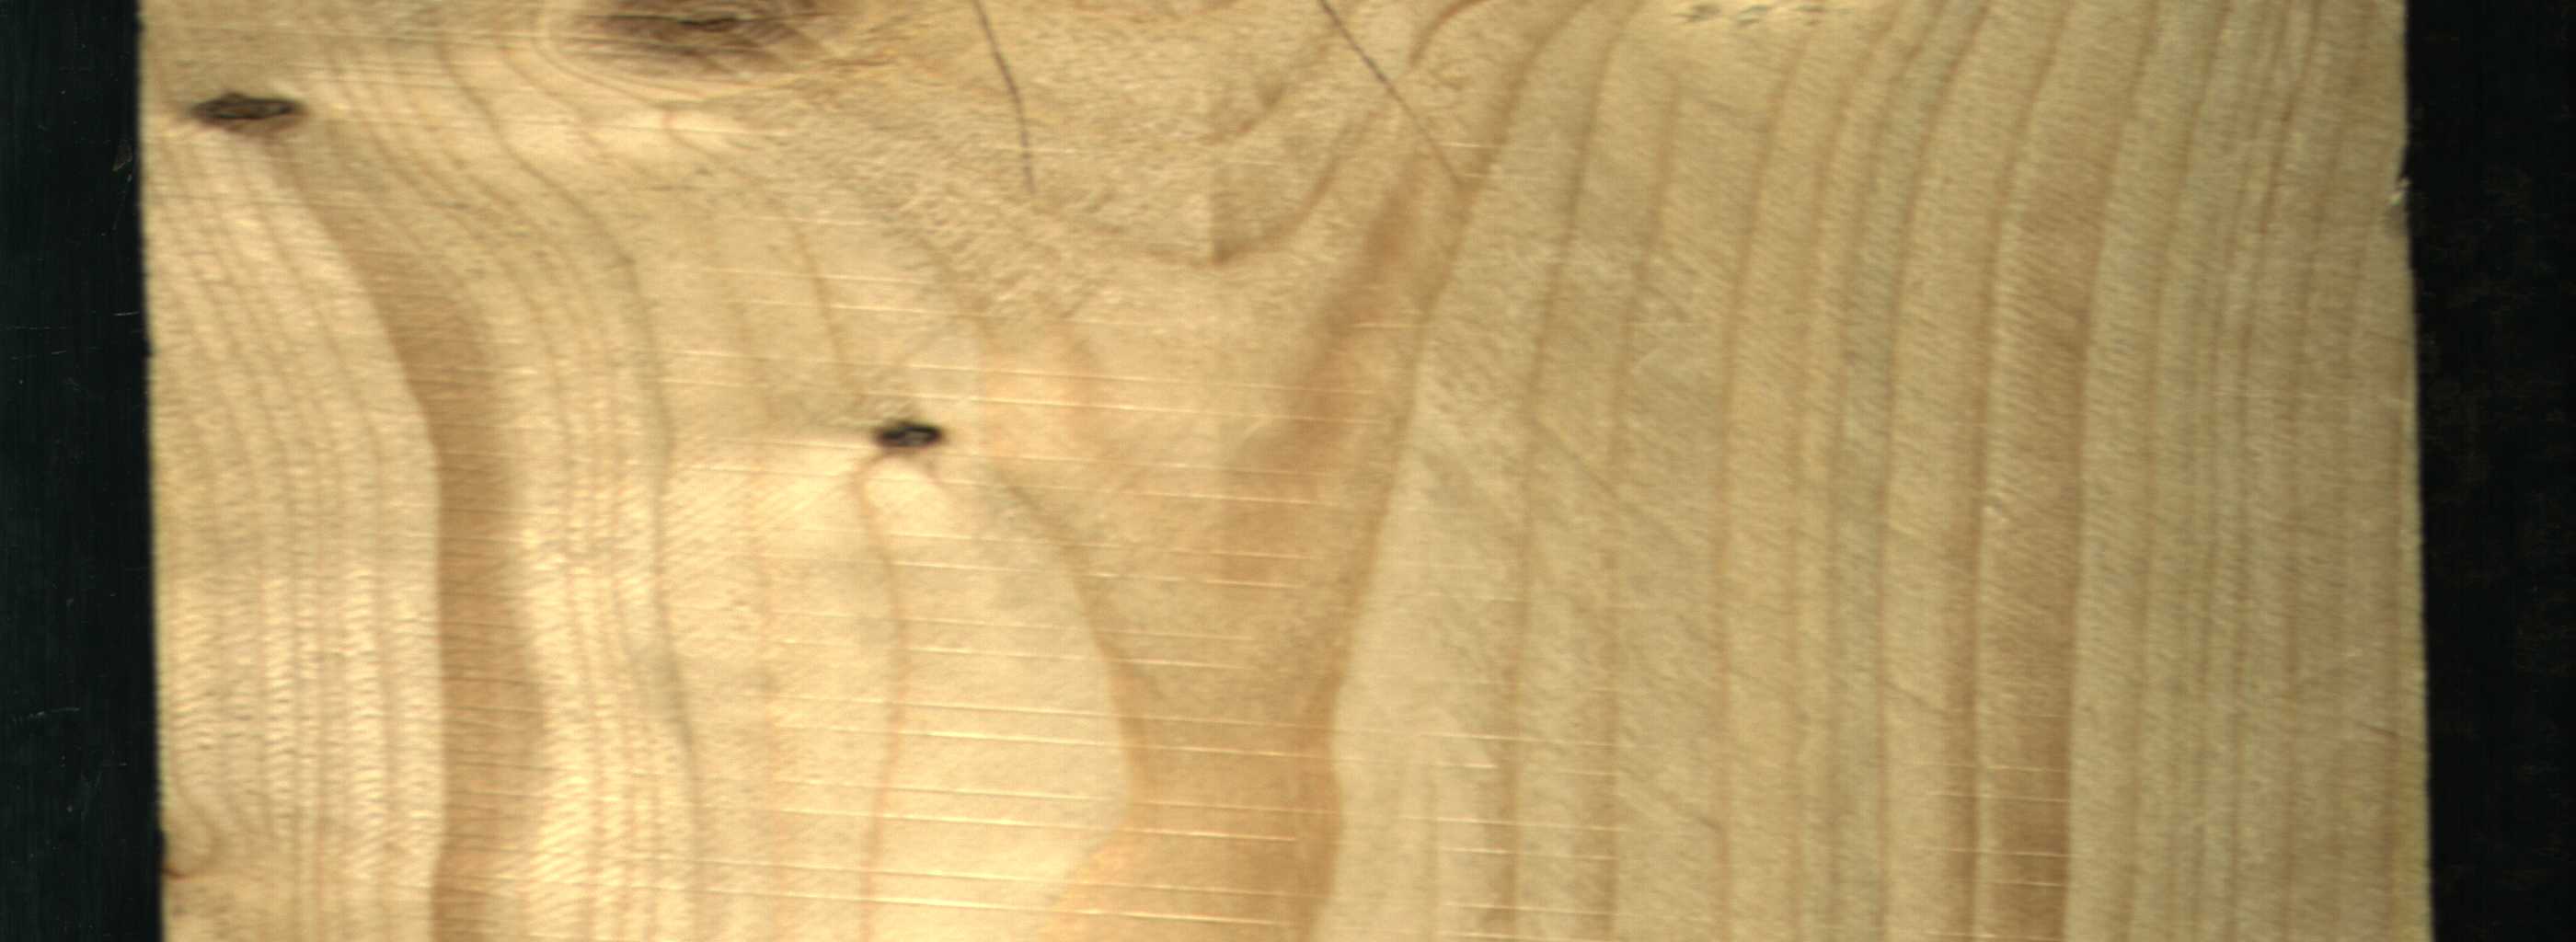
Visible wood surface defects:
Crack
Crack
Dead_Knot
Dead_Knot
Live_Knot